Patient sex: M
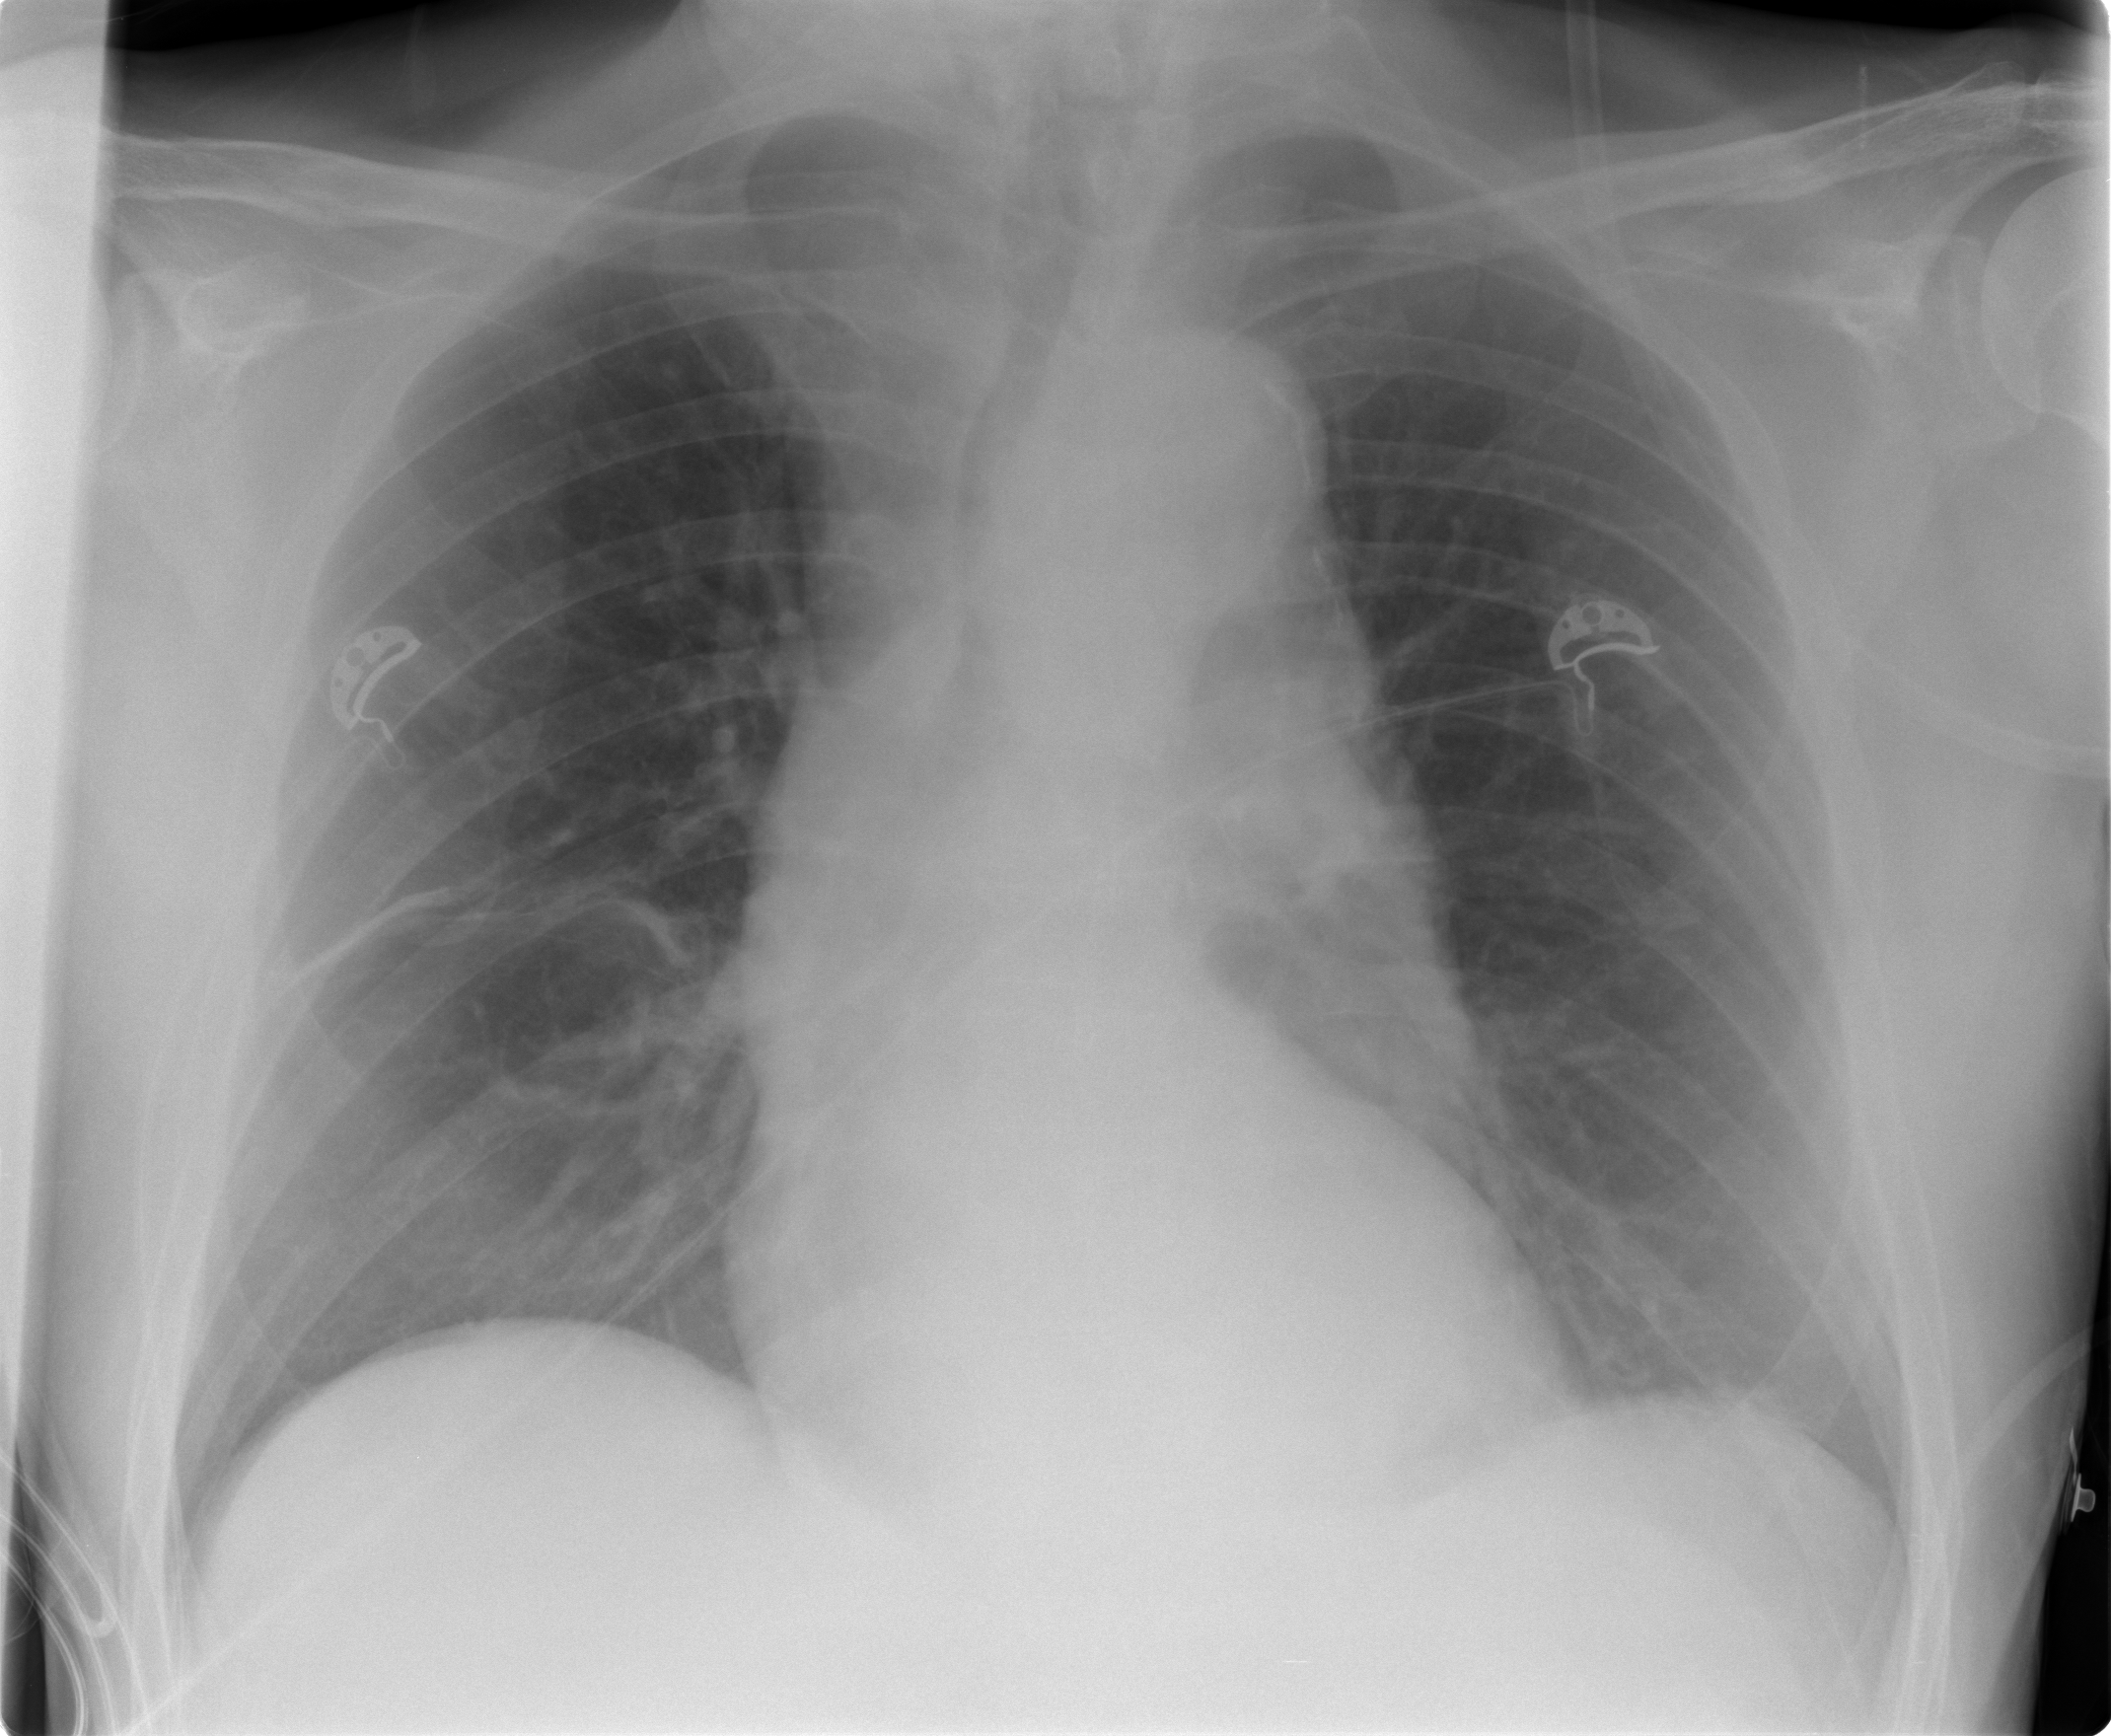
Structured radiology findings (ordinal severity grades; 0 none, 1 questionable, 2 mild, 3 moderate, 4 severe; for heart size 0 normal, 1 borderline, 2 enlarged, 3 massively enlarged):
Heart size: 0
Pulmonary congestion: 0
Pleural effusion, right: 0
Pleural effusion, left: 0
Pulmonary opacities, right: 0
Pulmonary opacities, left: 0
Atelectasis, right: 1
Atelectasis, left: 0